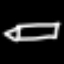
Label: pencil